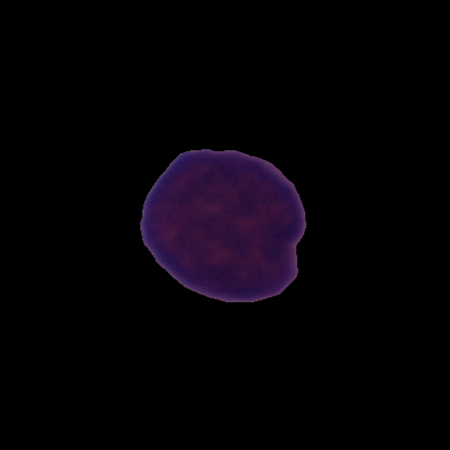
Label: healthy